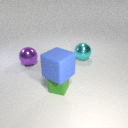
small green rubber cube to the right of large purple metal sphere